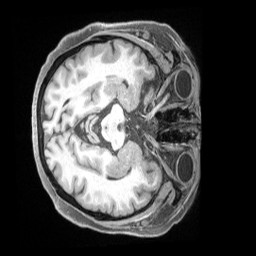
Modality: T1w
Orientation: axial
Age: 69
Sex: female
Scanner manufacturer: siemens
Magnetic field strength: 3 T
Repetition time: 2.5 s
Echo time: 0.00222 s